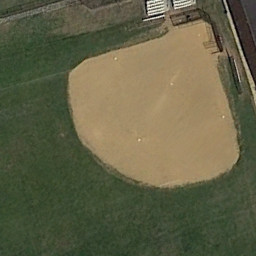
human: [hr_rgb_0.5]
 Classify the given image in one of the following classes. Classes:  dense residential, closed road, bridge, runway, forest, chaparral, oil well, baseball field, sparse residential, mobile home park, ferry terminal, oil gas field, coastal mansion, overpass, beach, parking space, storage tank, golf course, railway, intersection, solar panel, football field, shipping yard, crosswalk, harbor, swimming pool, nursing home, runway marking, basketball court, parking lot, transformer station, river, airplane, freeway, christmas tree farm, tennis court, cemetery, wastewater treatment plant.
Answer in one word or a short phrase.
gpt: baseball field